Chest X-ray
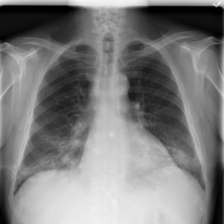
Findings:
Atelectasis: negative
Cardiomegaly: negative
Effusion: negative
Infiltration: negative
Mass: negative
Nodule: negative
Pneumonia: negative
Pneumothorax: negative
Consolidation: negative
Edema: negative
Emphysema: negative
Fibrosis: negative
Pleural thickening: negative
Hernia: negative